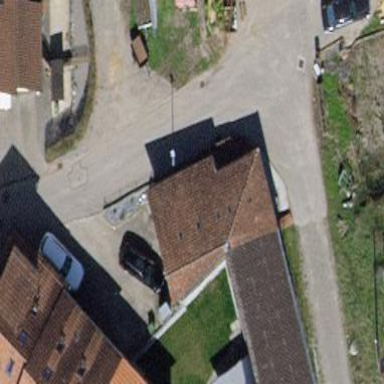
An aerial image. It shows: Building with tile roof.